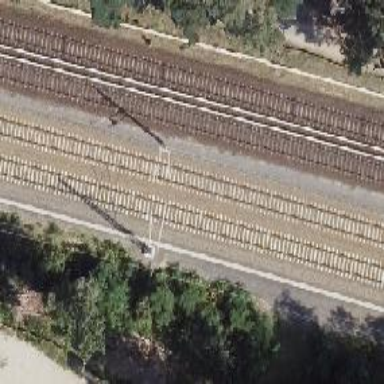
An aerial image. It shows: Railway track with contact line for electrification.